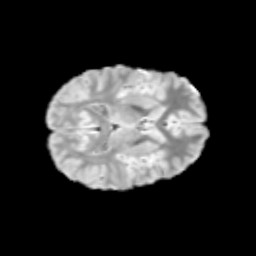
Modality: T2w
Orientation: axial
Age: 12
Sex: male
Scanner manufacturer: siemens
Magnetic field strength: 3 T
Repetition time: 3.8 s
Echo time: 0.07 s